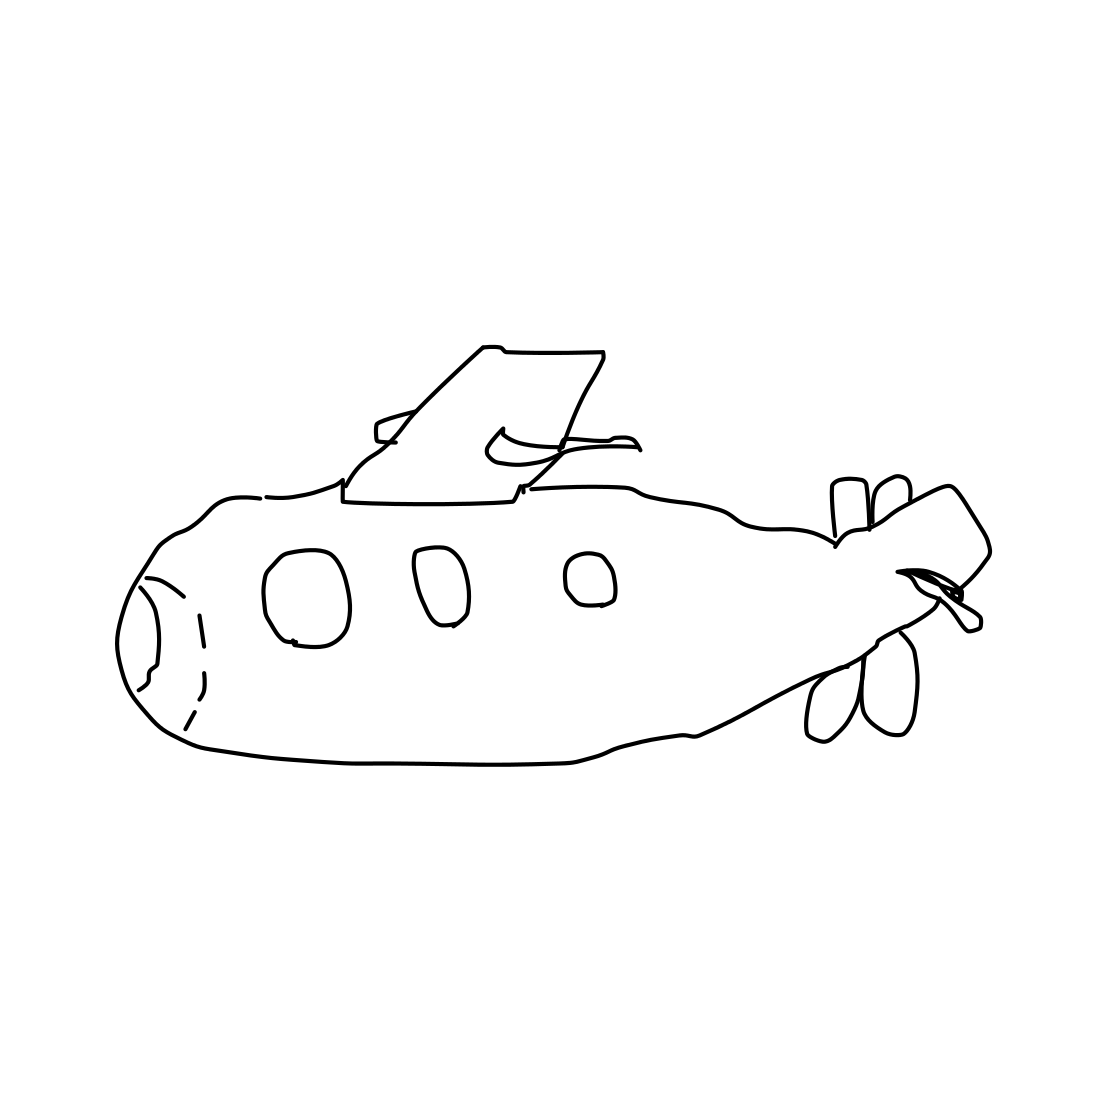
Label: submarine